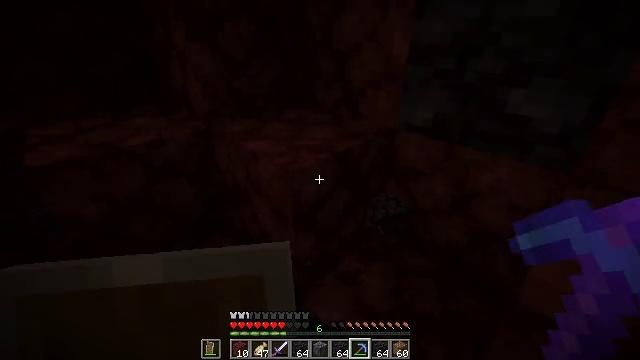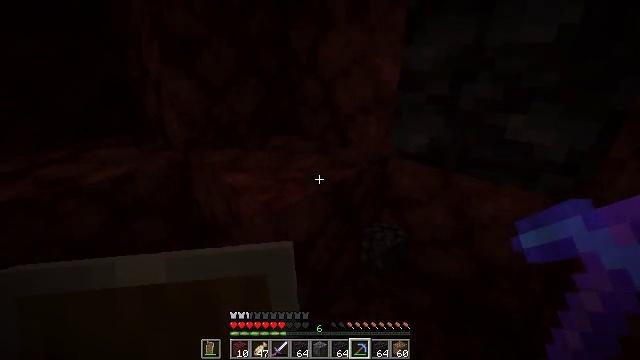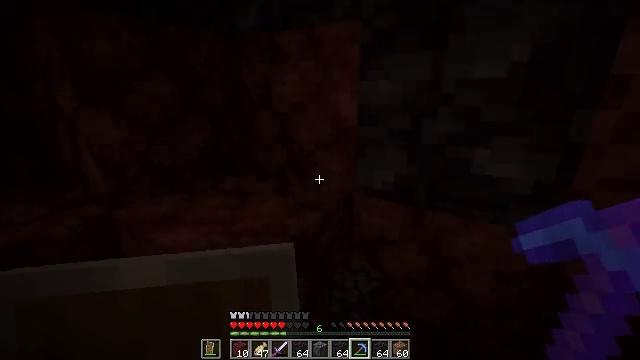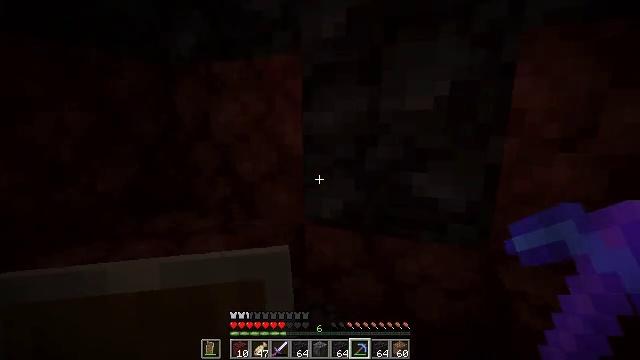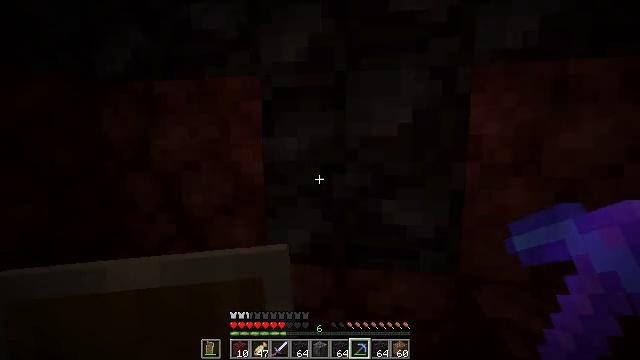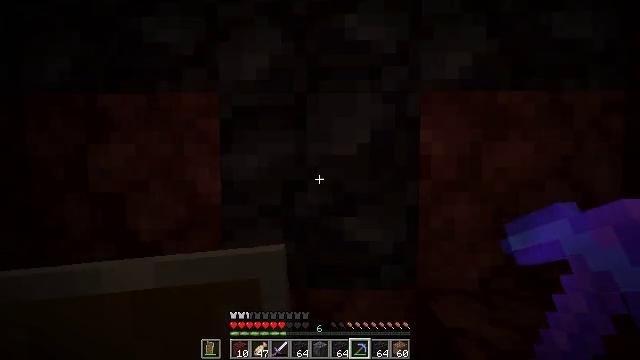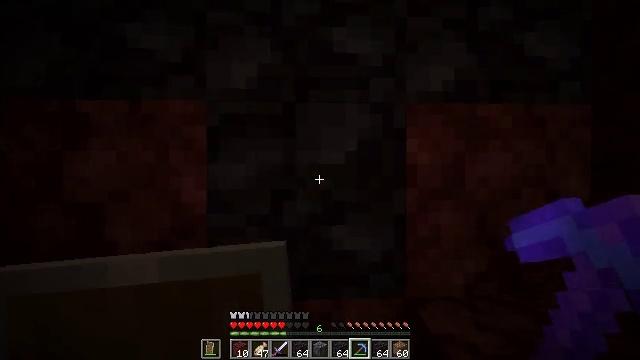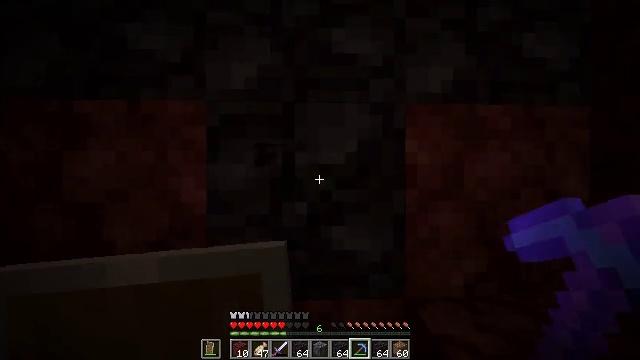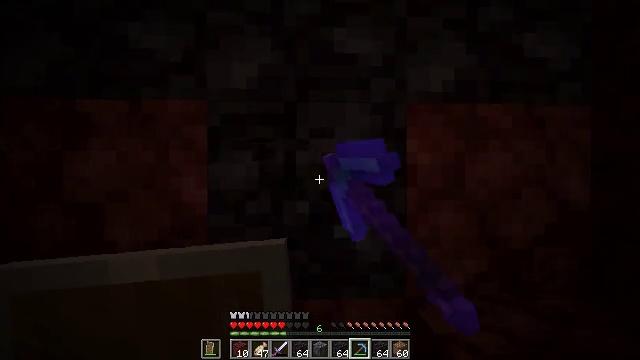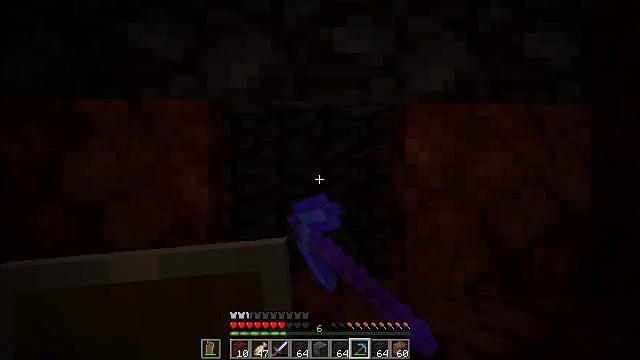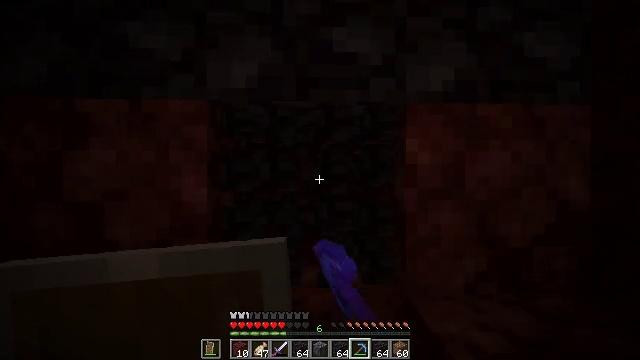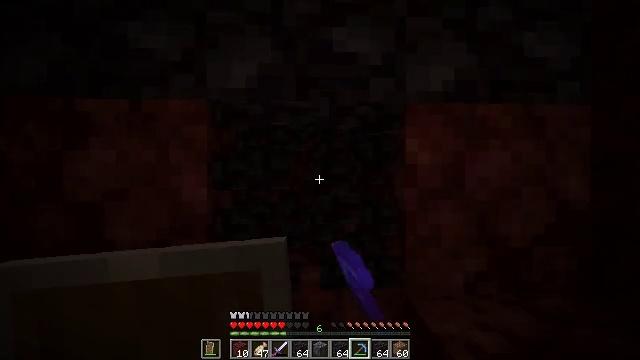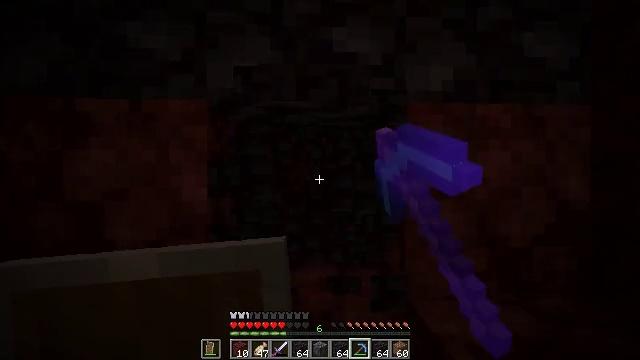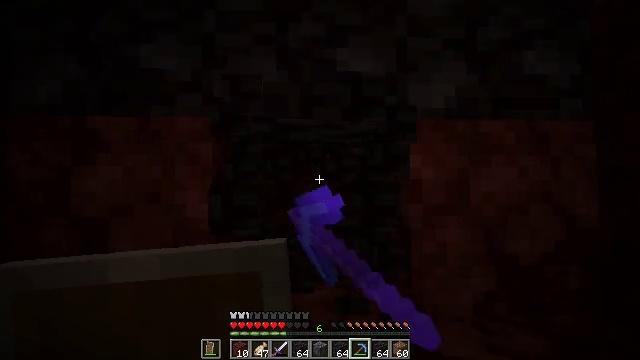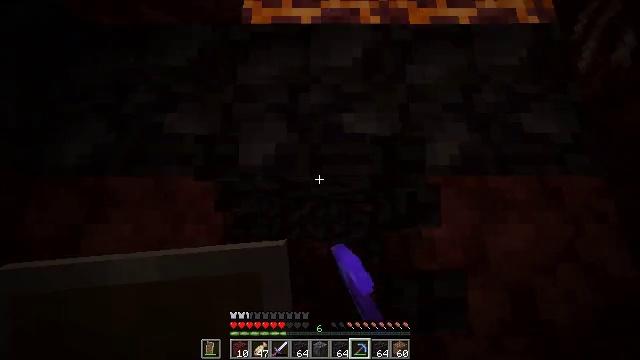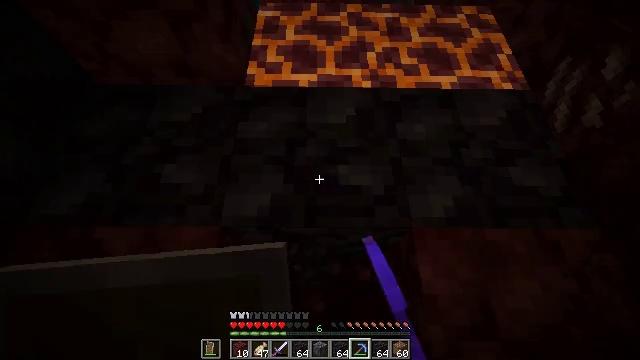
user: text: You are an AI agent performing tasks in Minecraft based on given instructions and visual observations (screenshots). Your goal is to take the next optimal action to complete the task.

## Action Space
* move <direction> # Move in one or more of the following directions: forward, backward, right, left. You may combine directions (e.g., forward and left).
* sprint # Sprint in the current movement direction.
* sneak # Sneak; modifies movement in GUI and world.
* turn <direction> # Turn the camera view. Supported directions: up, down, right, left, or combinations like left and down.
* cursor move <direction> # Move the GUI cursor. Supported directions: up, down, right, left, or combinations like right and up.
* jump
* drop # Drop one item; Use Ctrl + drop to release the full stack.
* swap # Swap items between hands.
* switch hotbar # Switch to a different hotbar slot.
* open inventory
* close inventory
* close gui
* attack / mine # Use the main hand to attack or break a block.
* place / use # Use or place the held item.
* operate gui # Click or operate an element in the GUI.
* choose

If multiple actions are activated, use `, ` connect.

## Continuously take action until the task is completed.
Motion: motion action
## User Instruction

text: Gather blackstone for crafting.
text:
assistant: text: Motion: move forward, turn right and up
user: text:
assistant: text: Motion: move forward, turn right and up
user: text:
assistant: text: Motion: move forward, turn right and up
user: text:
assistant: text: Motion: turn right and up
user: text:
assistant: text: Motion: turn right and up
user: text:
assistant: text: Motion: turn right and up
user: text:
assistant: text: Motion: attack / mine
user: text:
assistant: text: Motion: attack / mine
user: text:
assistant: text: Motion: attack / mine
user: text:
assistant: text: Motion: attack / mine
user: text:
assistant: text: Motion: attack / mine
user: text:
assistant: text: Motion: attack / mine
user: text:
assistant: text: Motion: turn up, attack / mine
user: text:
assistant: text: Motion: turn left and up
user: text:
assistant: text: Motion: turn right and up
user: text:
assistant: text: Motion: turn up
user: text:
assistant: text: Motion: attack / mine
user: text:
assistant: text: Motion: attack / mine
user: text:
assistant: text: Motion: attack / mine
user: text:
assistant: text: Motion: attack / mine
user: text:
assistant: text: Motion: attack / mine
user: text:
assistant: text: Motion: attack / mine
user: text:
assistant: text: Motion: turn left, attack / mine
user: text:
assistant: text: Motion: turn left
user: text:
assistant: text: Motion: turn left
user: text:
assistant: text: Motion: turn left
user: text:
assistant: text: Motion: no_op
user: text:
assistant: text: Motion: no_op
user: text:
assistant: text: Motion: no_op
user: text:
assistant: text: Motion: no_op